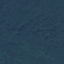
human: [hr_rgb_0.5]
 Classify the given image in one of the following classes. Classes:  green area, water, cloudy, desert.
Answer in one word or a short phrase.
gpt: green area